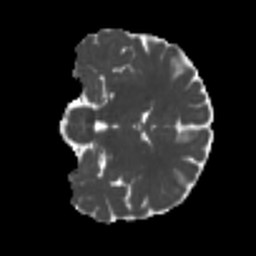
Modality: MD
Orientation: coronal
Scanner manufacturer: siemens
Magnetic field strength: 3 T
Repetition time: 4 s
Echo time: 0.0594 s